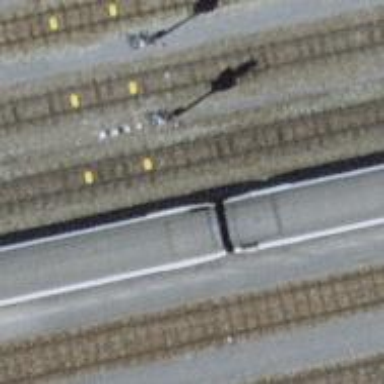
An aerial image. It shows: Railway signal.